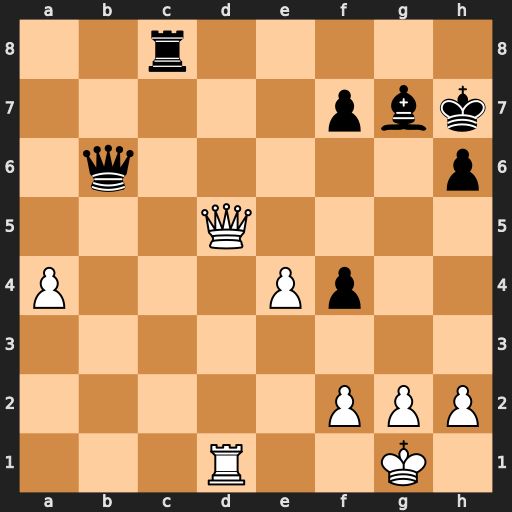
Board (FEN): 2r5/5pbk/1q5p/3Q4/P3Pp2/8/5PPP/3R2K1
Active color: w
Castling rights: -
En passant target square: -
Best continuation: Qf5+ Qg6 Qxc8